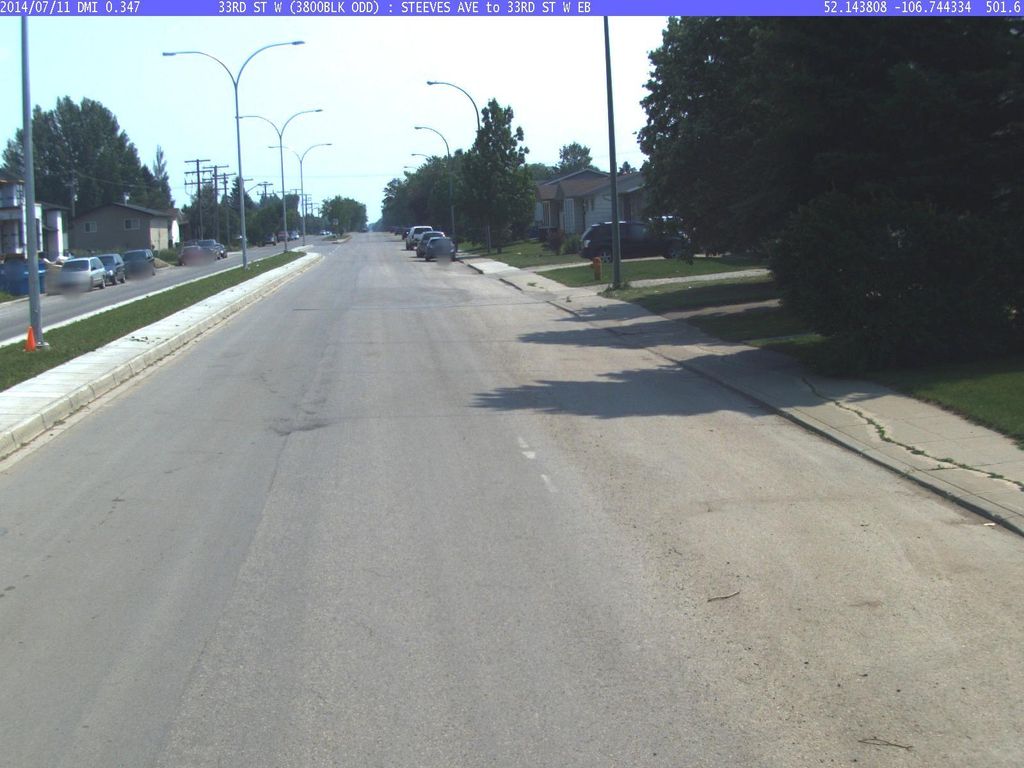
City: saskatoon